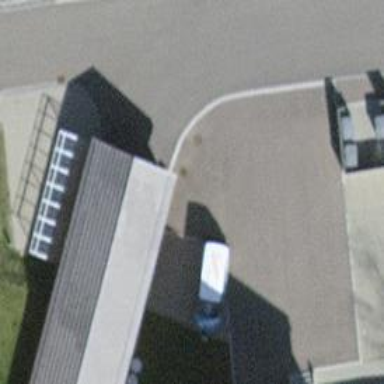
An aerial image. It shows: Parking entrance.